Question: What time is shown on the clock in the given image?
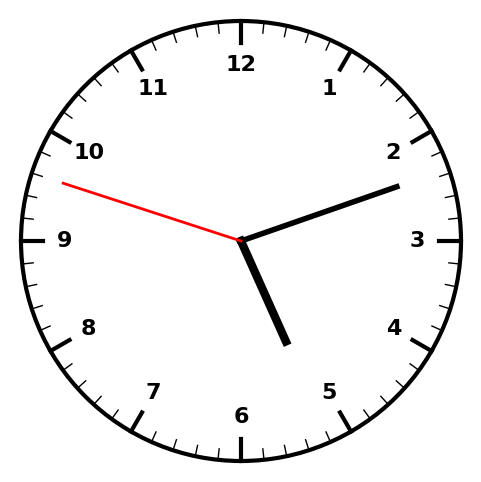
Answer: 05:11:48